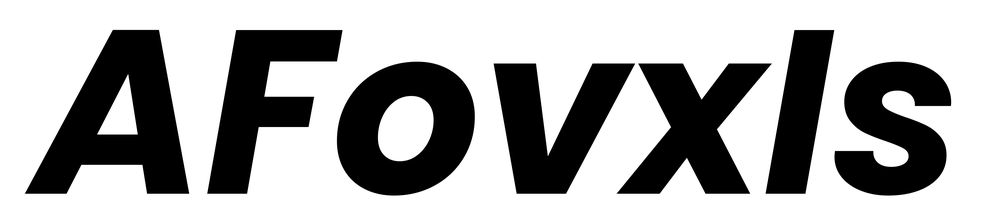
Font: Poppins-BoldItalic